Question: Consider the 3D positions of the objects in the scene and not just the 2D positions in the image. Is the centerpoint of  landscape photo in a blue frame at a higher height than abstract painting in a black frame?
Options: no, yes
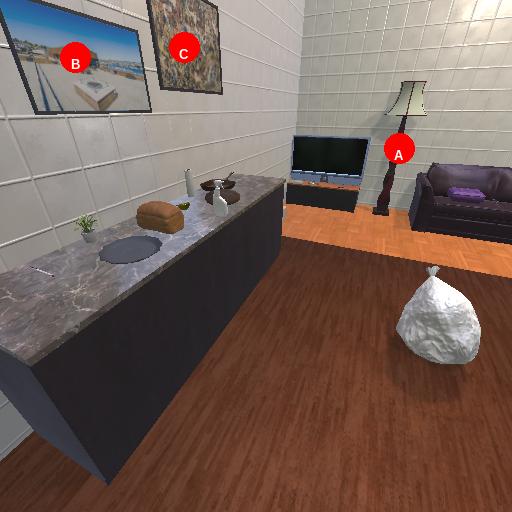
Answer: no